Field crop: maize
Growth stage: 2
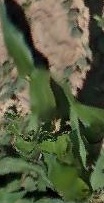
Species: maize